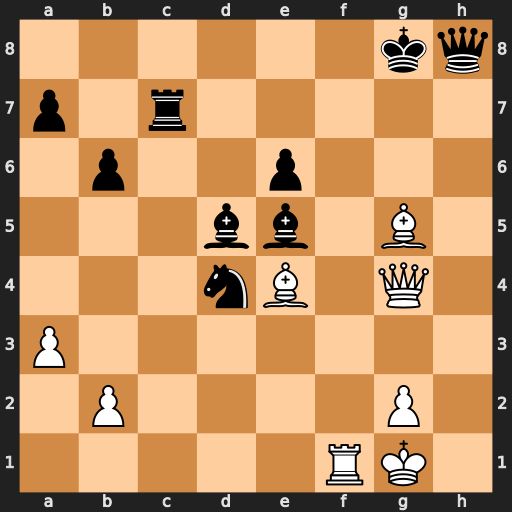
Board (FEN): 6kq/p1r5/1p2p3/3bb1B1/3nB1Q1/P7/1P4P1/5RK1
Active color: w
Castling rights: -
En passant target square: -
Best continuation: Be7+ Bg7 Rf8#